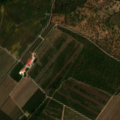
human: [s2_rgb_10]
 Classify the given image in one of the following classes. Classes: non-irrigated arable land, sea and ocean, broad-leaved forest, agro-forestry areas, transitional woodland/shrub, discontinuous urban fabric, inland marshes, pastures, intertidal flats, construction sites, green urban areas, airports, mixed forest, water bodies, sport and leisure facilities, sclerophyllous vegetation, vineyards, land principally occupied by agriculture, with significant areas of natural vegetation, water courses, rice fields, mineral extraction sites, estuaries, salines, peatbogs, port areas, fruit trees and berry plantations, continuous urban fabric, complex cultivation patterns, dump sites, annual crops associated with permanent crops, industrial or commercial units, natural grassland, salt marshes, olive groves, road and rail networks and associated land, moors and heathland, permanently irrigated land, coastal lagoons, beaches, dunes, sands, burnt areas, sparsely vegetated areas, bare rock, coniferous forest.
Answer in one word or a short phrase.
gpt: continuous urban fabric